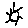
Label: sun